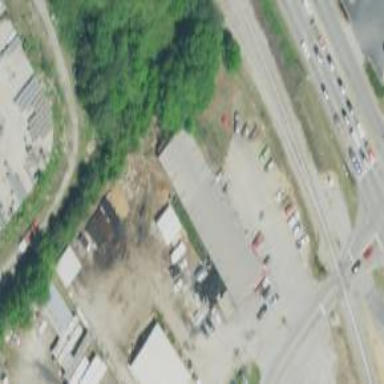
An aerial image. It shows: Retail building housing tyre shop.